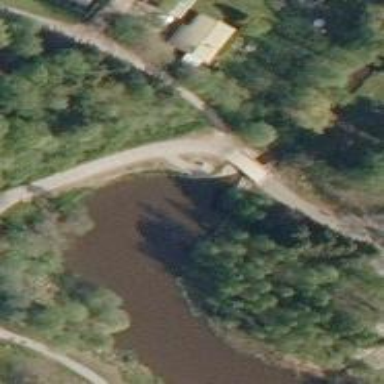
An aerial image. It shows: Bridge for cycleway.